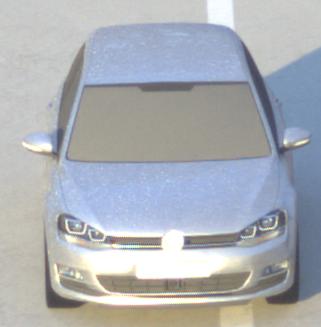
Make: VW
Model: Golf 1.2 TSI BMT
Detailed model: Golf (VII)
Model produced from: 2012/11
Model produced until: 2014/05
Doors: 3
Color: white
Road condition: dry road
Daytime: sunrise or sunset
Contrast: high contrast